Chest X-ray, PA view. Patient: 51 years old, sex M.
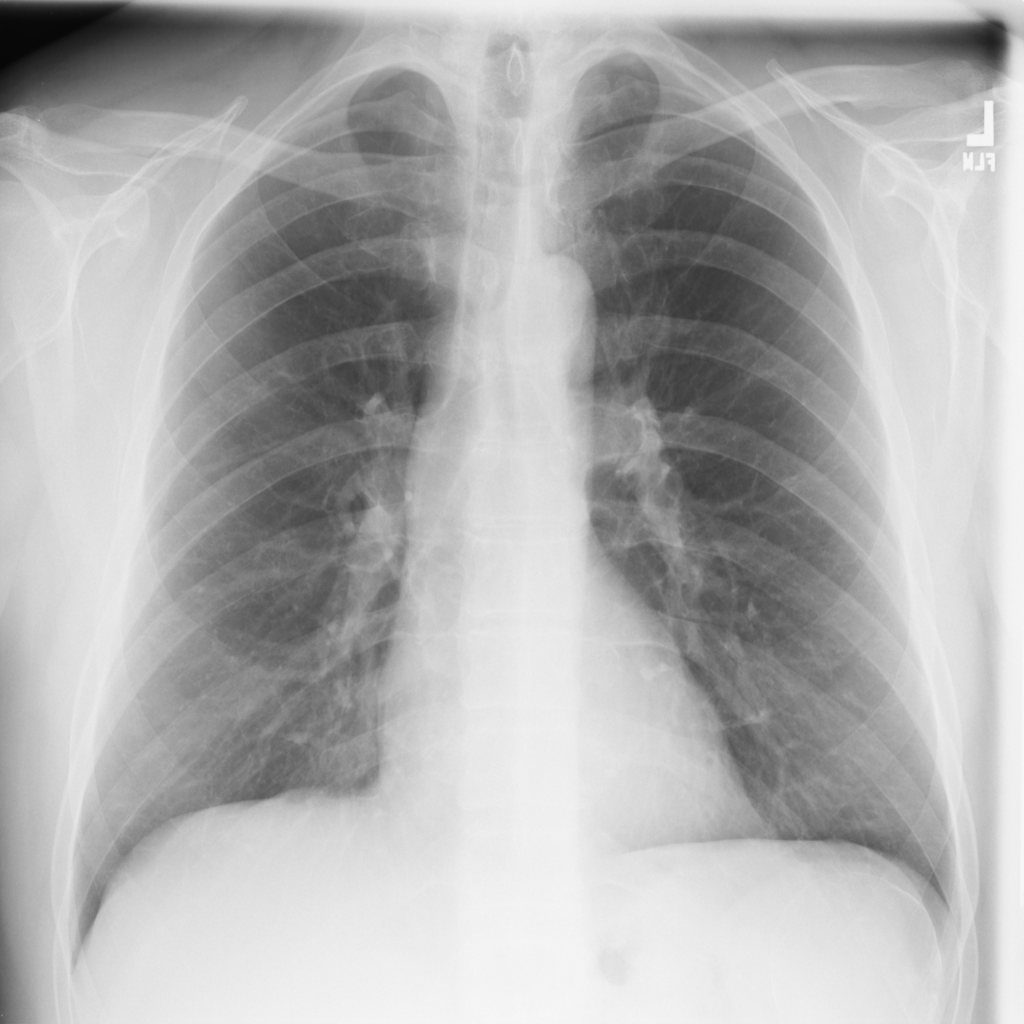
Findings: No Finding